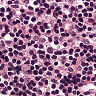
Metastatic tissue present: no